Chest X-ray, PA view. Patient: 10 years old, sex M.
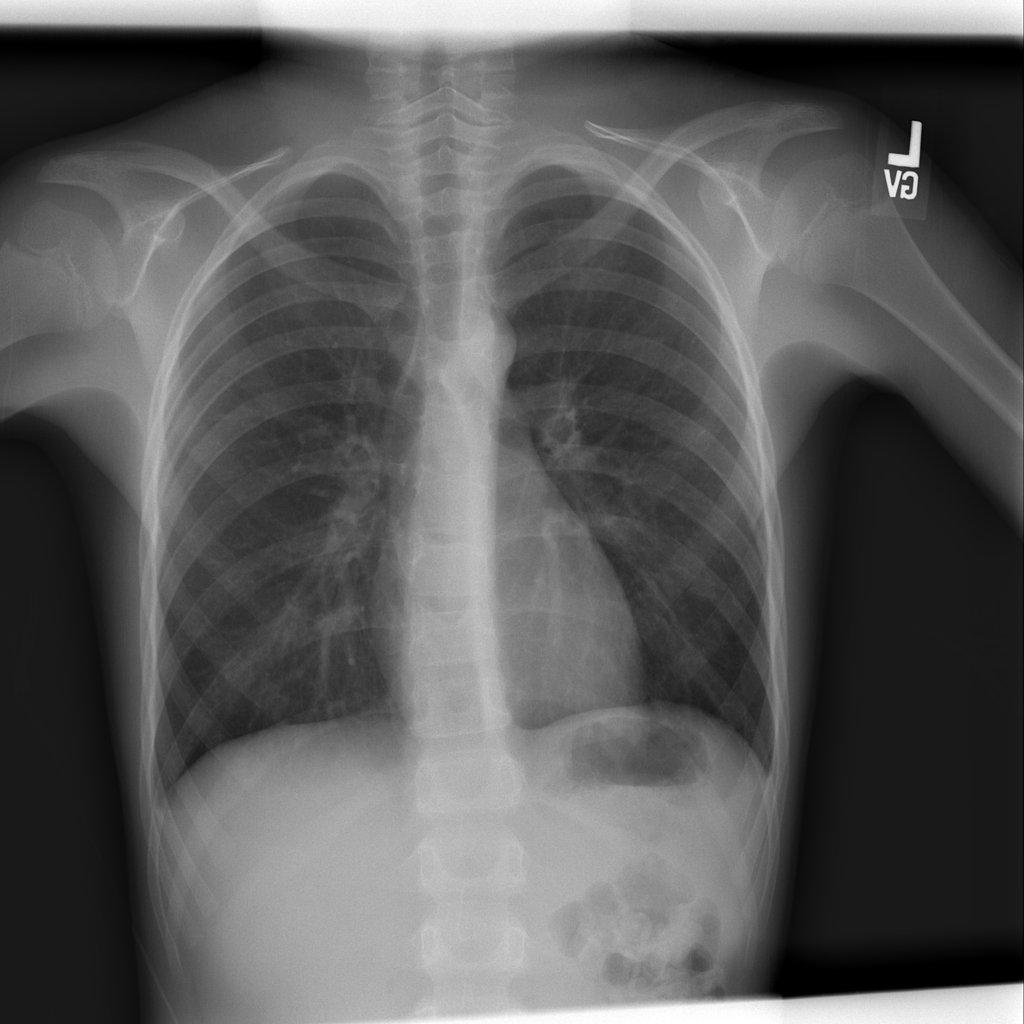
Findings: No Finding